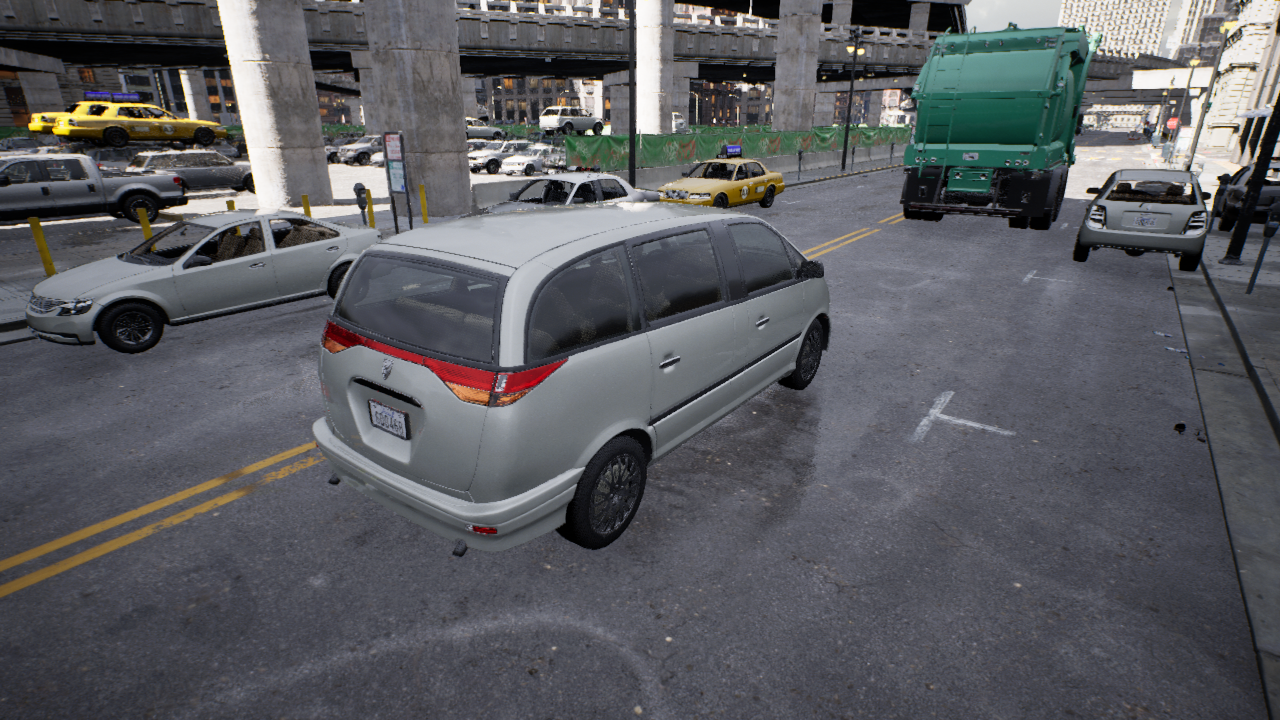
Venue: downtown
Lighting: clear day
Vehicle rig: minivan